Question: I'm plotting a pedigree for a wild population using kinship2, and trying to remove the labels for individuals. I've tried various arguments in par() and plot() but they either don't get rid of the labels or result in errors. Any ideas?

'''
ped <- pedigree(id,dadid,momid,sex)
plot.pedigree(ped)
'''
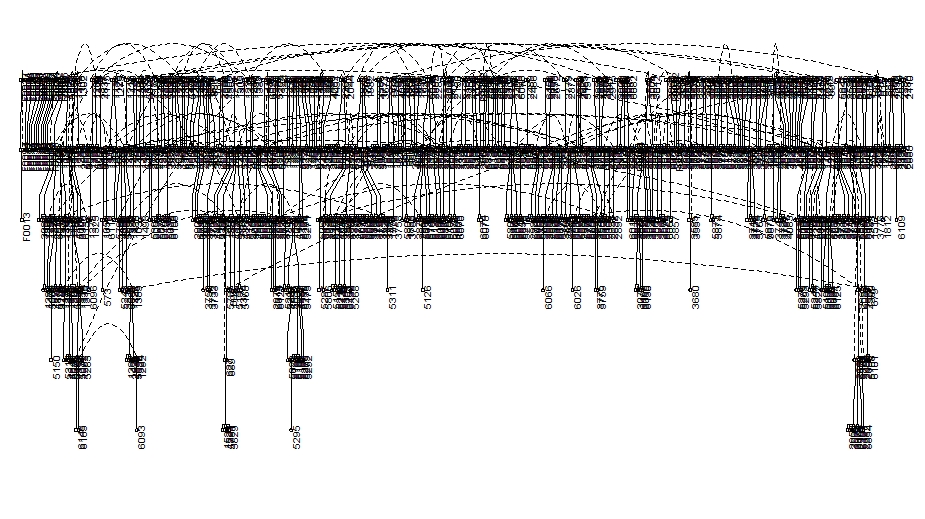
Answer: We can assign blank '""' (or 'NA') to ids when plotting:
'''
#Example pedigrees object the manuals
library(kinship2)
data(sample.ped)
pedAll <- pedigree(sample.ped$id, sample.ped$father, sample.ped$mother,
sample.ped$sex, #affected=sample.ped$affected,
affected=cbind(sample.ped$affected, sample.ped$avail),
famid=sample.ped$ped)
ped2 <- pedAll['2']
#assign "" to id argument.
plot.pedigree(ped2, id = rep("", length(ped2$id)))
#or NA
#plot.pedigree(ped2, id = rep(NA, length(ped2$id)))
'''
<URL>